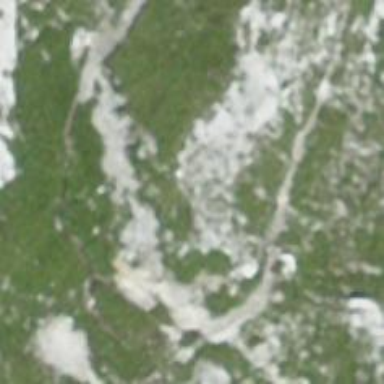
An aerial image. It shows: Rocky path.